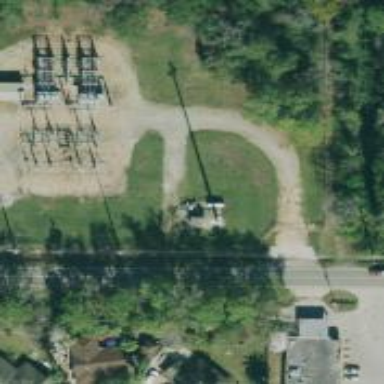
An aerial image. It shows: Outdoor distribution power substation.